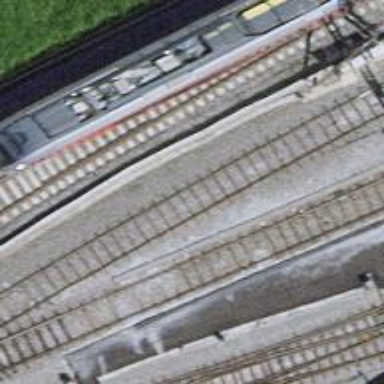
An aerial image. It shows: Single-track electrified railway service yard with contact line for trains.